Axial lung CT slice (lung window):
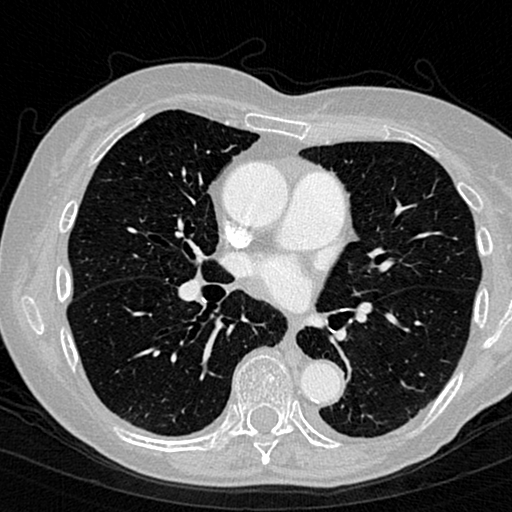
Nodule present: no